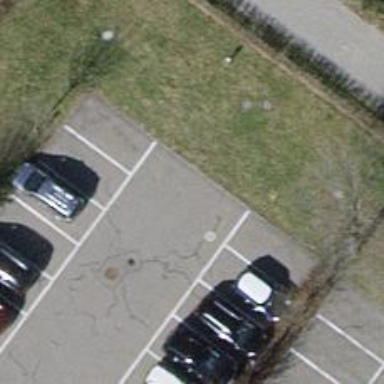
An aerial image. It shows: Road serving as parking aisle.